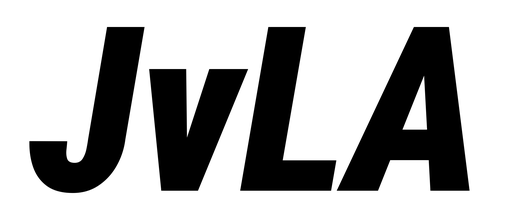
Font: Roboto-Italic_Condensed_Black_Italic